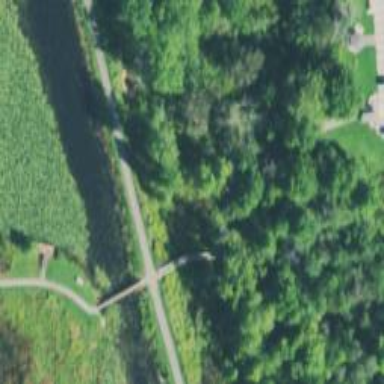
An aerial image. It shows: Path on bridge.